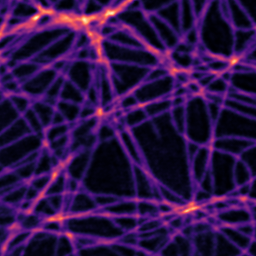
Label: Super-resolution Microtubules image